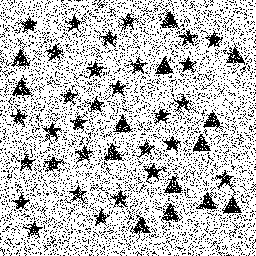
Squares: 0
Triangles: 14
Stars: 30
Total shapes: 44